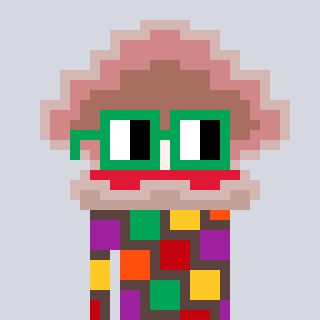
a pixel art character with square green glasses, a oyster-shaped head and a darkbrown-colored body on a cool background